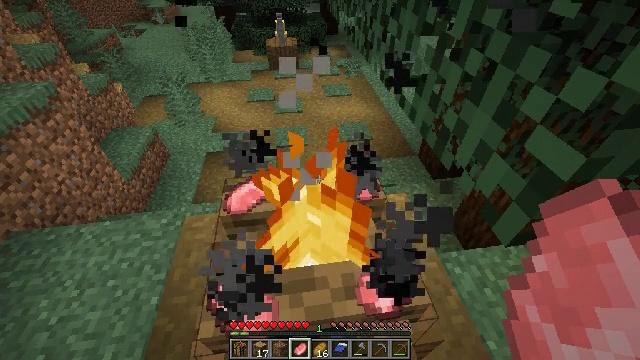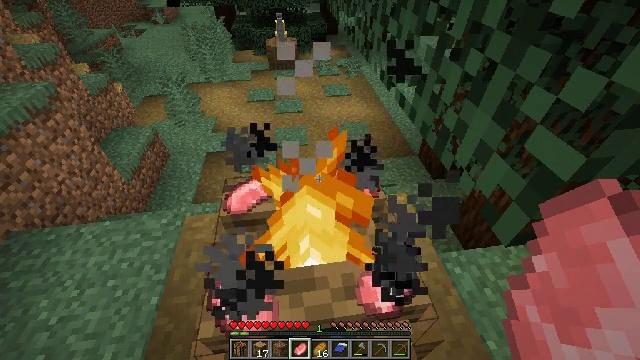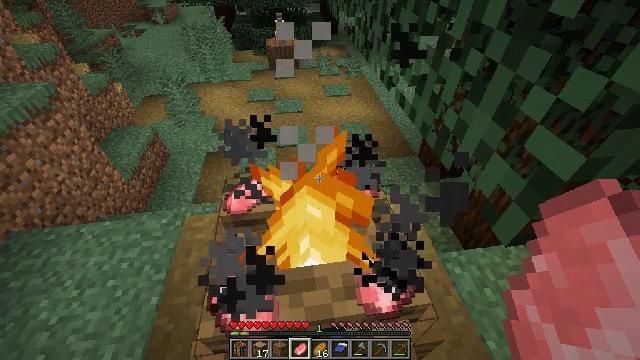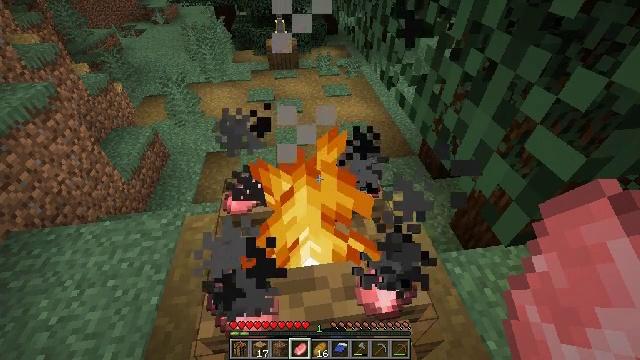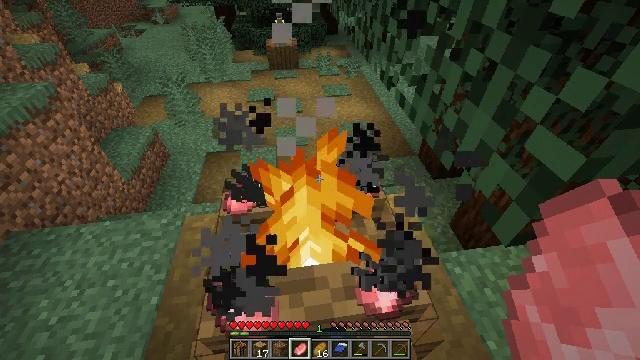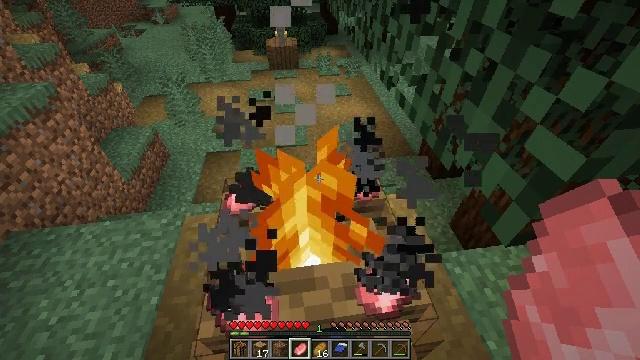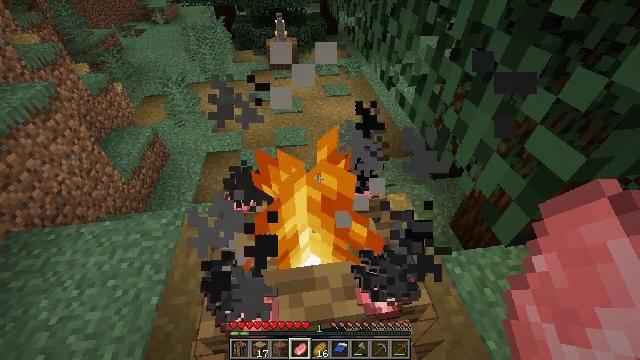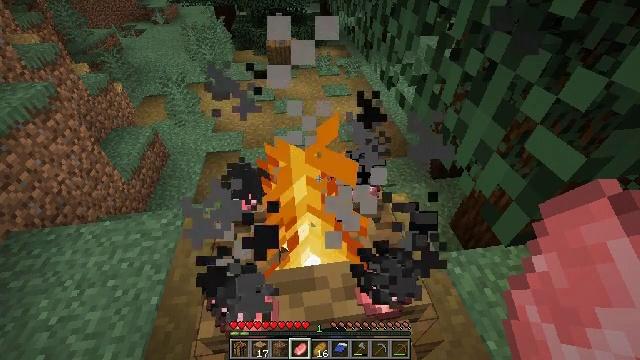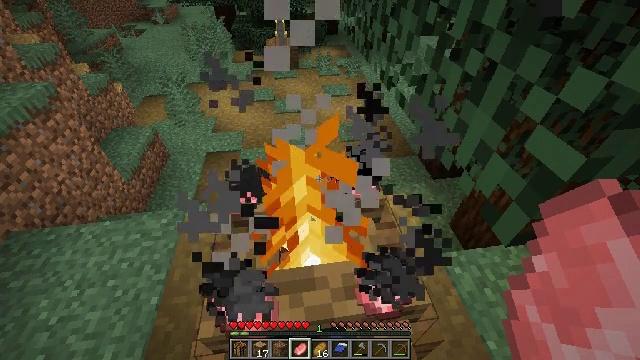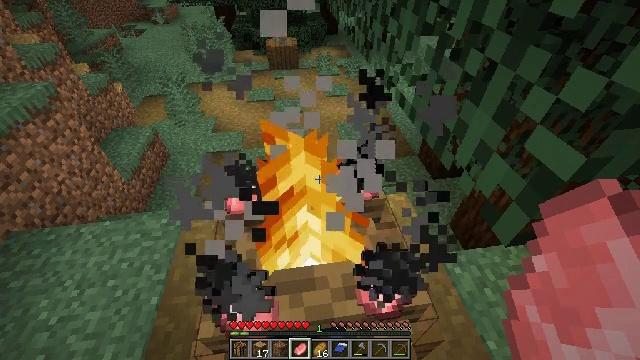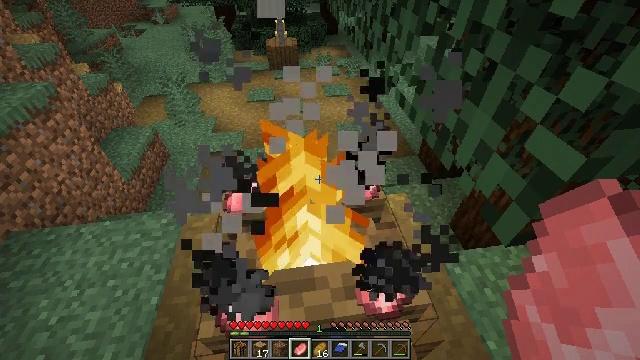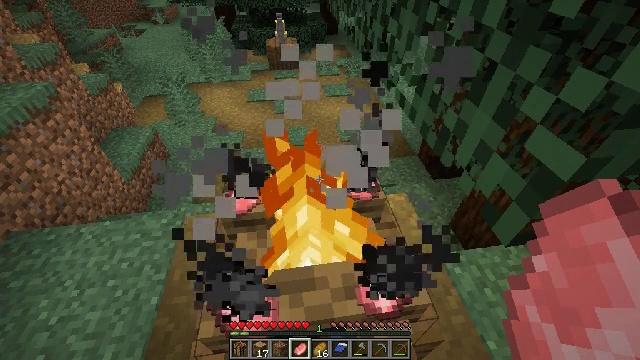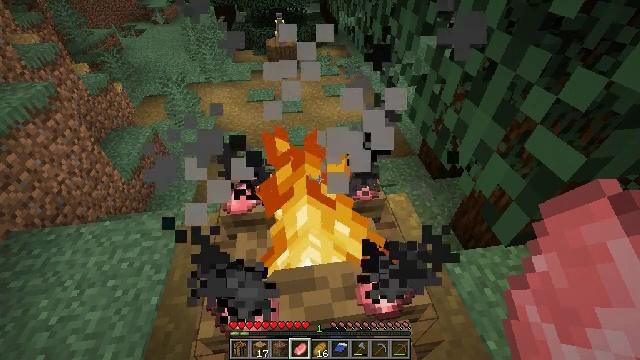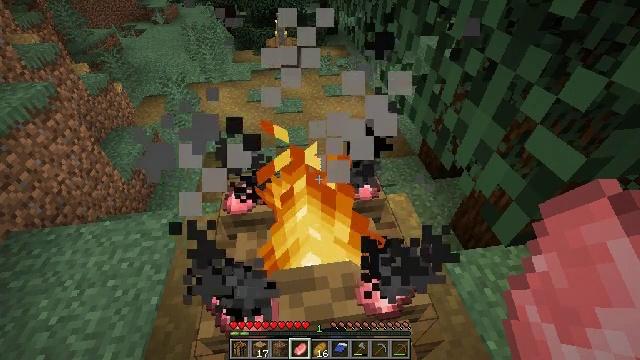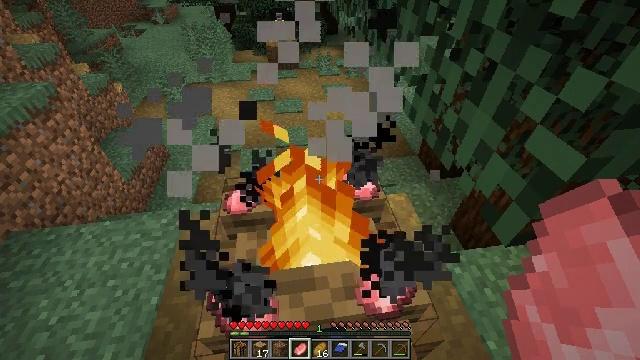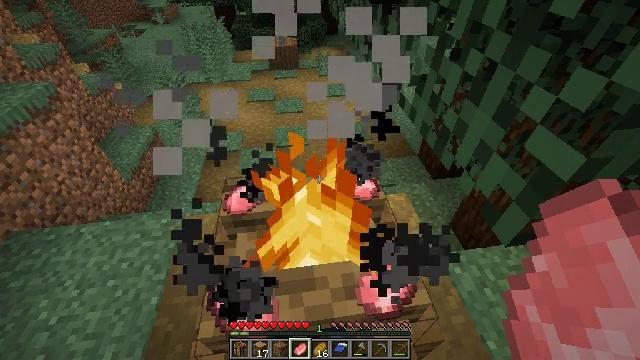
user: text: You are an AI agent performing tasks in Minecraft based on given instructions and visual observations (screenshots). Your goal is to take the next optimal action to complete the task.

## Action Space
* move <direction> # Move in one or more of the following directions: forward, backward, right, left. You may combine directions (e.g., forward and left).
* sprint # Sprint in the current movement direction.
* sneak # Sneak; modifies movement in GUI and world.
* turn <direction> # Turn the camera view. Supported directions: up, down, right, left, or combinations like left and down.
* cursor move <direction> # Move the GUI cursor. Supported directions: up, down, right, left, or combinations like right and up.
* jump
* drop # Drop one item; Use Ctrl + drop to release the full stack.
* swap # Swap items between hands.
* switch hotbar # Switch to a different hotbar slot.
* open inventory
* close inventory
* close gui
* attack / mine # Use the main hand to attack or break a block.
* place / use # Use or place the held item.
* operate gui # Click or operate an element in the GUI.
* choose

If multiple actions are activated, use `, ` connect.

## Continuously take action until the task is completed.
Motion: motion action
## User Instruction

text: Extract mossy cobblestone using a pickaxe.
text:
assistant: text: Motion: no_op
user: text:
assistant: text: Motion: no_op
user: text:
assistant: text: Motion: no_op
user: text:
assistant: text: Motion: no_op
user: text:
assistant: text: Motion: no_op
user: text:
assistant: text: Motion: no_op
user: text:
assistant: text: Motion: no_op
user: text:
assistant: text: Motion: no_op
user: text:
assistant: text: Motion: no_op
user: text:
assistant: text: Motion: no_op
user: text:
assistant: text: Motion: no_op
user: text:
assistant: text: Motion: no_op
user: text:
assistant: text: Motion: no_op
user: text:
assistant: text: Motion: no_op
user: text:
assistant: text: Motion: no_op
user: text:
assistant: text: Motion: no_op
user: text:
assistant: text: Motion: no_op
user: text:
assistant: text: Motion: no_op
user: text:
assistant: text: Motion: no_op
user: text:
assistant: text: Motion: no_op
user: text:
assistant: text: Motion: no_op
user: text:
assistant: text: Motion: no_op
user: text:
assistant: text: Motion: no_op
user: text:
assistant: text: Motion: no_op
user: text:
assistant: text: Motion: no_op
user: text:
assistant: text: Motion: no_op
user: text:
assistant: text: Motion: no_op
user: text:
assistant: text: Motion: no_op
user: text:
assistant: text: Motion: no_op
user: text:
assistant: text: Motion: no_op